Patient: sex F, age 63
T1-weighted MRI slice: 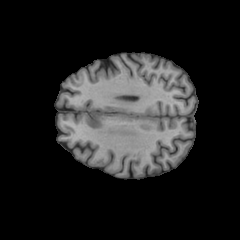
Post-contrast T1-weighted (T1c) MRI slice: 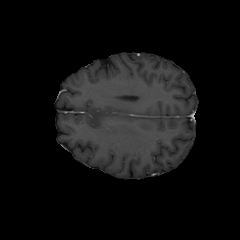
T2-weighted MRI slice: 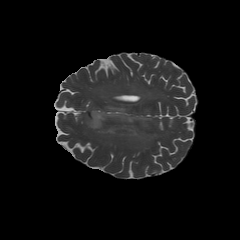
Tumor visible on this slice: yes
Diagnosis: Glioblastoma, IDH-wildtype
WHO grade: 4